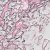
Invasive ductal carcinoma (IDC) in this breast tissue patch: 0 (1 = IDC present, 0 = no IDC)